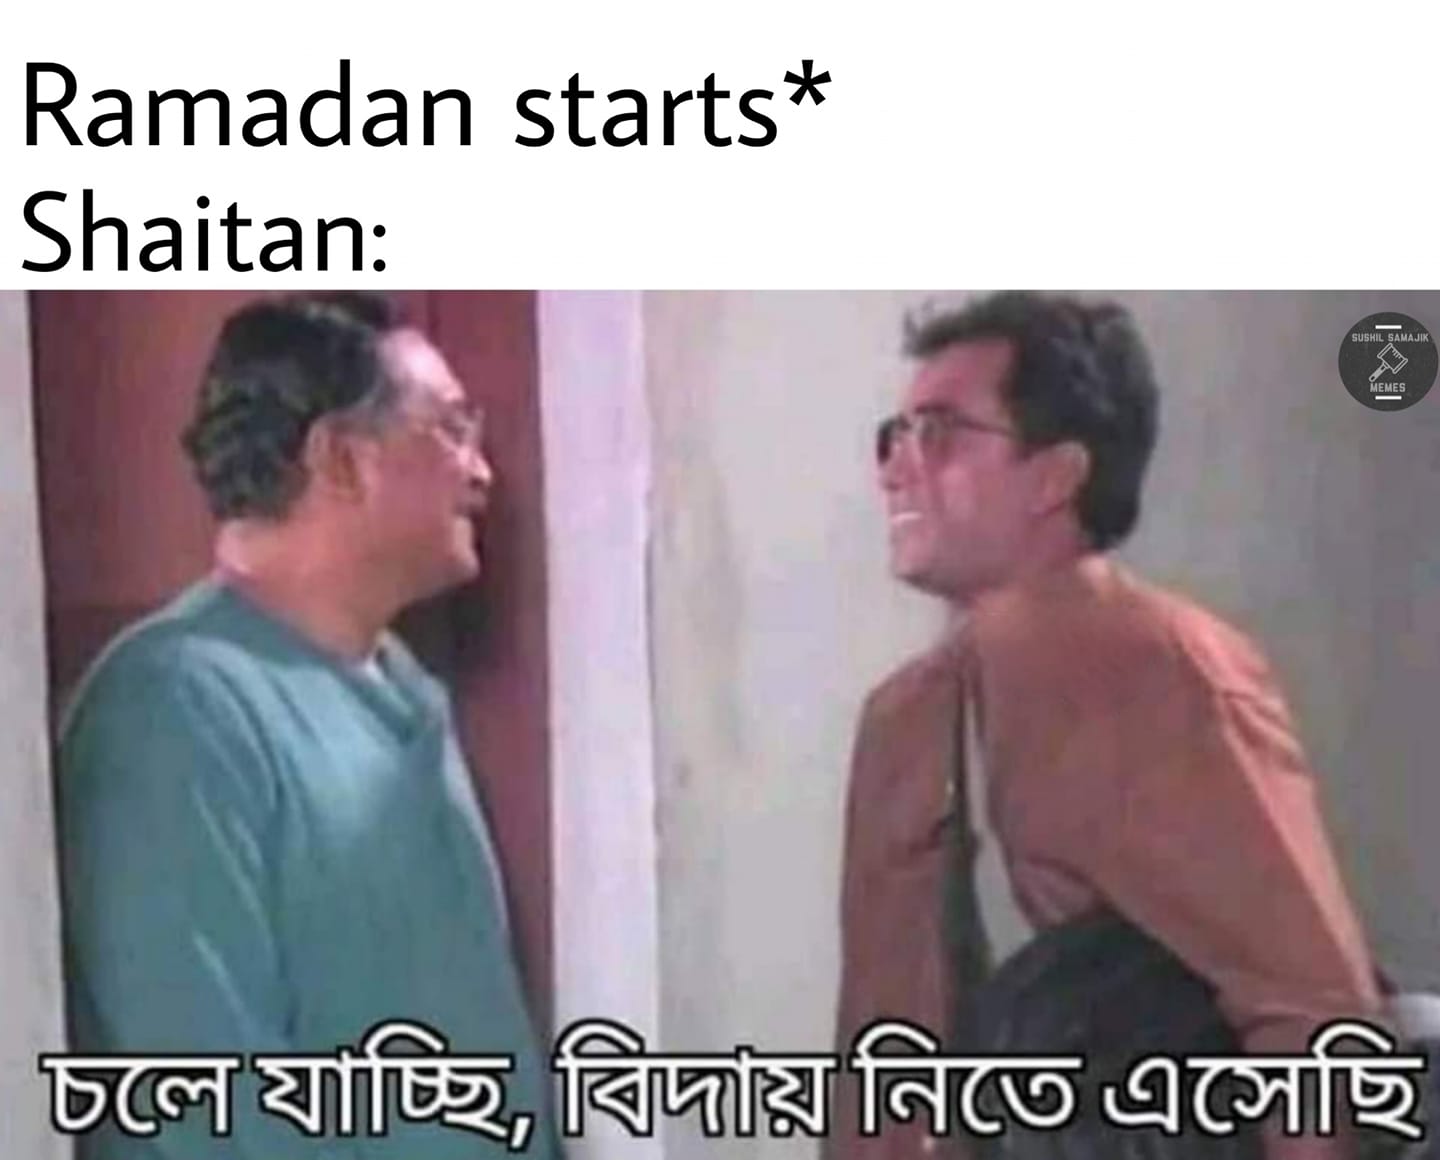
Caption: Ramadan starts*   Shaitan:  চলে যাচ্ছি , বিদায় নিতে এসেছি
Label: non-hate